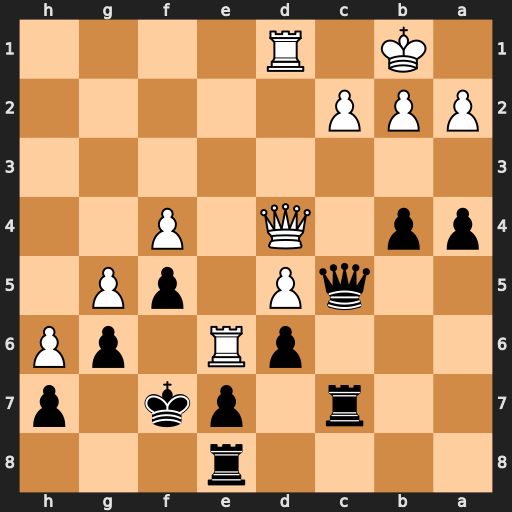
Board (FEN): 4r3/2r1pk1p/3pR1pP/2qP1pP1/pp1Q1P2/8/PPP5/1K1R4
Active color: b
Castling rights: -
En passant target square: -
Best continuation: Qxc2+ Ka1 Qc1+ Rxc1 Rxc1#